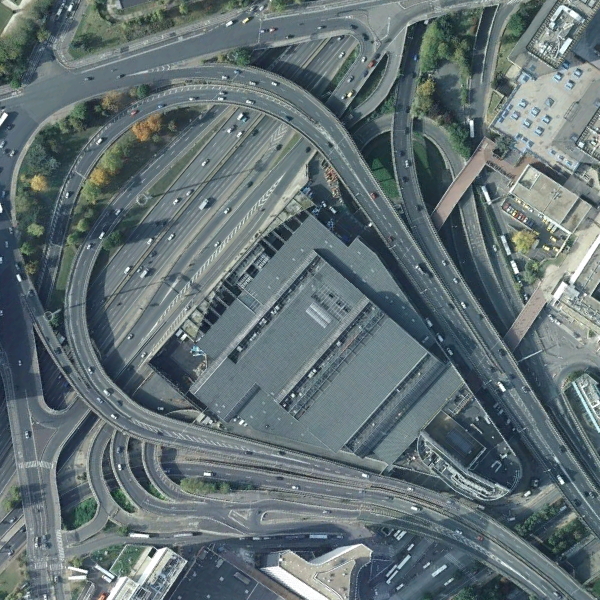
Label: Viaduct